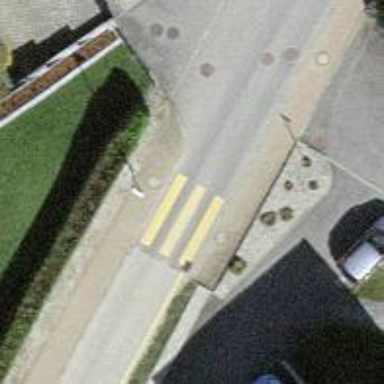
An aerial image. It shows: Marked crossing on footway.